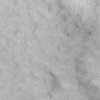
Label: not_dusty